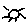
Label: sun